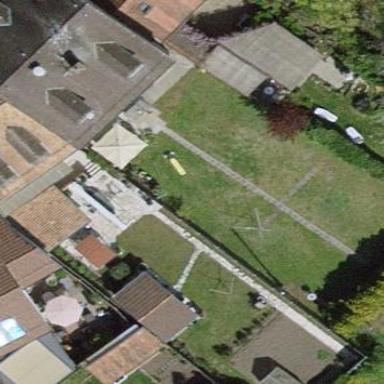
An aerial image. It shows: Garden enclosed by fence.